Aerial crown-view tile of a tropical tree (Barro Colorado Island, Panama), acquired 20250317:
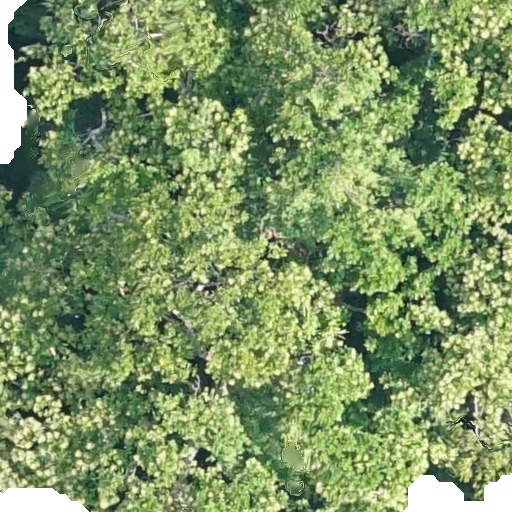
Species: Anacardium excelsum
GBIF accepted scientific name: Anacardium excelsum
Crown area: 522.808 m²